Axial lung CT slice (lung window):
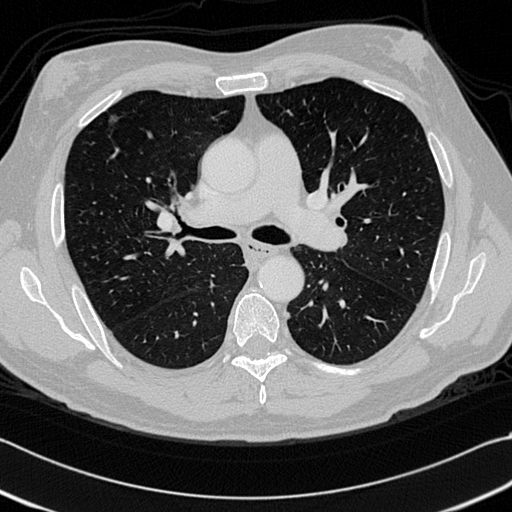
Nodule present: yes
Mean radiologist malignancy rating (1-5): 2.5